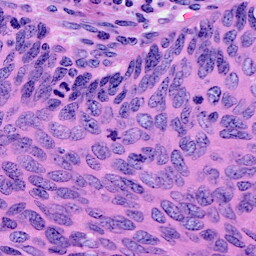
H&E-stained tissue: Cervix